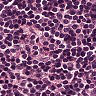
Metastatic tissue present: no